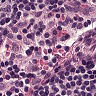
Metastatic tissue present: no